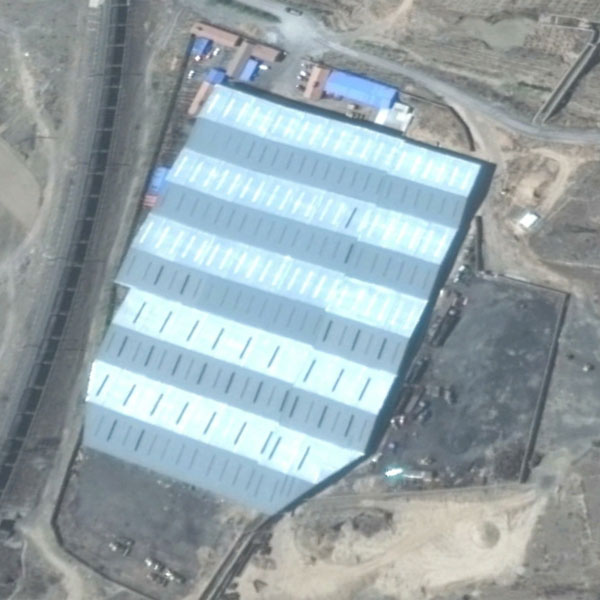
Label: Industrial